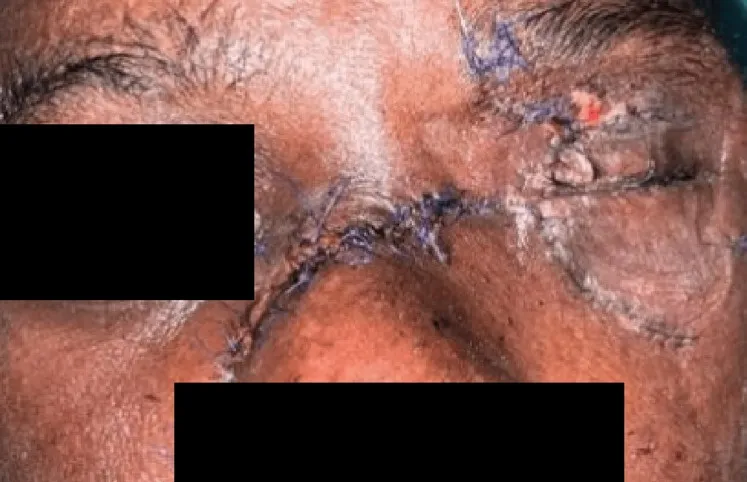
Post left eye enucleation, toilet, and suturing of laceration wound and left temporary tarsorrhaphy.
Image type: medical_photograph (other_medical_photograph)